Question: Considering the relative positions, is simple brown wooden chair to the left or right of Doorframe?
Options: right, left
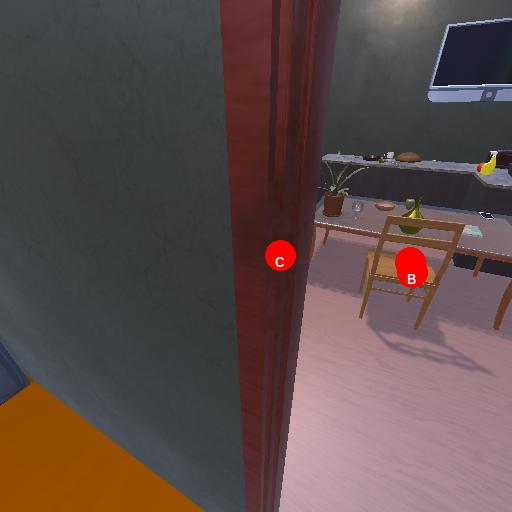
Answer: right